Question: I am learning to display data from the database using C#. I want to arrange the data with a more tidy design. I want to print out result like this:

Here is the code I have tried:
'''
SqlConnection con = new SqlConnection("Data Source=192.168.120.56;Initial Catalog=EDI;User ID=xxx;Password=xxx");
SqlCommand cmd = new SqlCommand("Select TOP 2 * FROM table ", con);
con.Open();
SqlDataAdapter da = new SqlDataAdapter(cmd);
DataTable dt = new DataTable();
da.Fill(dt);
for (int i = 0; i < dt.Rows.Count; i++)
{
for (int j = 0; j < dt.Columns.Count; j++)
{
string a = dt.Rows[i][j].ToString() + " ";
Console.Write(a);
}
}
'''
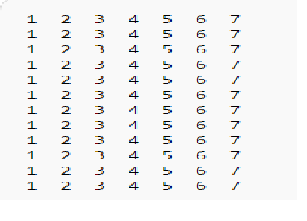
Answer: I believe what you want to do is add newline characters after each row:
'''
for (int i = 0; i < dt.Rows.Count; i++)
{
for (int j = 0; j < dt.Columns.Count; j++)
{
string a = dt.Rows[i][j].ToString() + " ";
Console.Write(a);
}
Console.Write("
");
}
'''